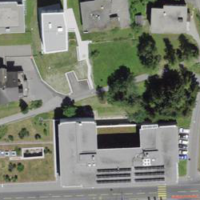
EUNIS habitat code: 57
Species observed at this site:
Salvia pratensis